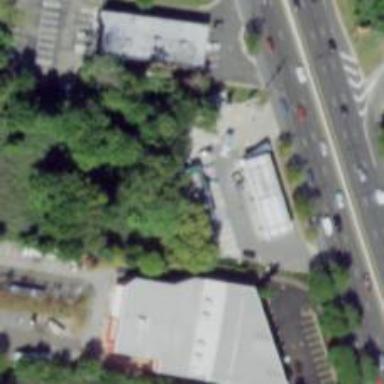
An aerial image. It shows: Convenience shop.